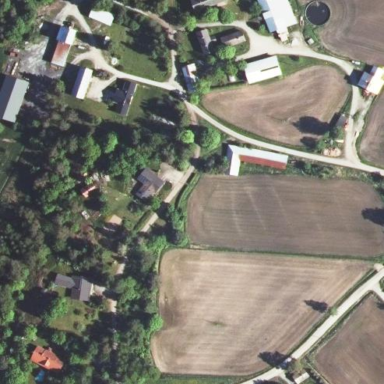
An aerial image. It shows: Farmyard area.